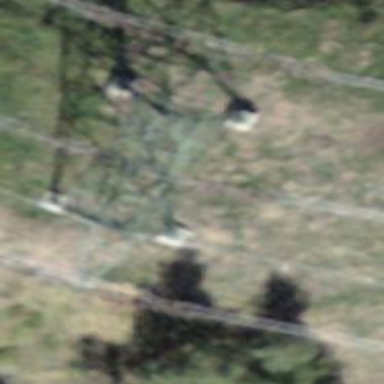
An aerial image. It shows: Power tower.